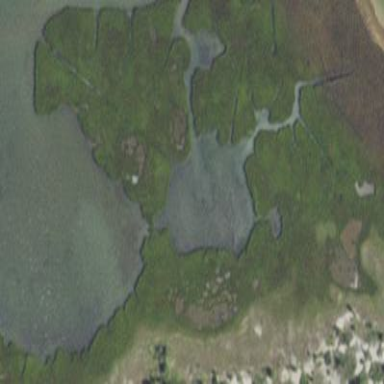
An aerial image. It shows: Saltmarsh wetland.